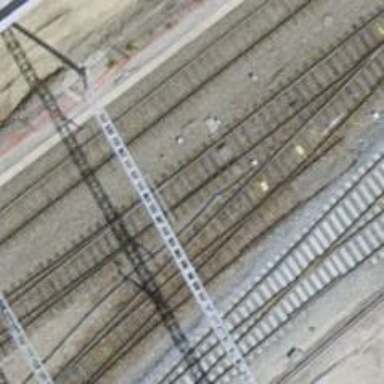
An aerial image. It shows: Railway switch.